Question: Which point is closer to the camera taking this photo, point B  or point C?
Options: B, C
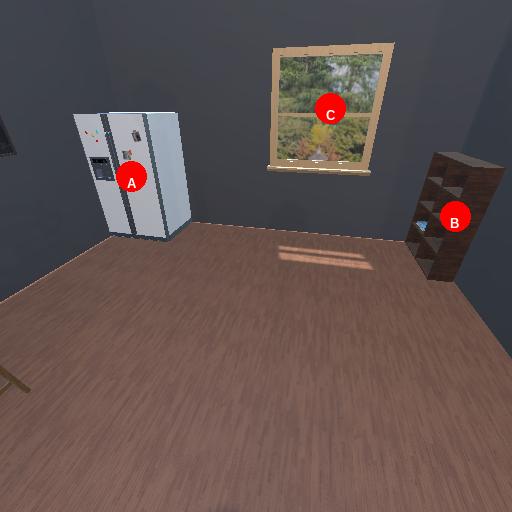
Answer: B